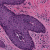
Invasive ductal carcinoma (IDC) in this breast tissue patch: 0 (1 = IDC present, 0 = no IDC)